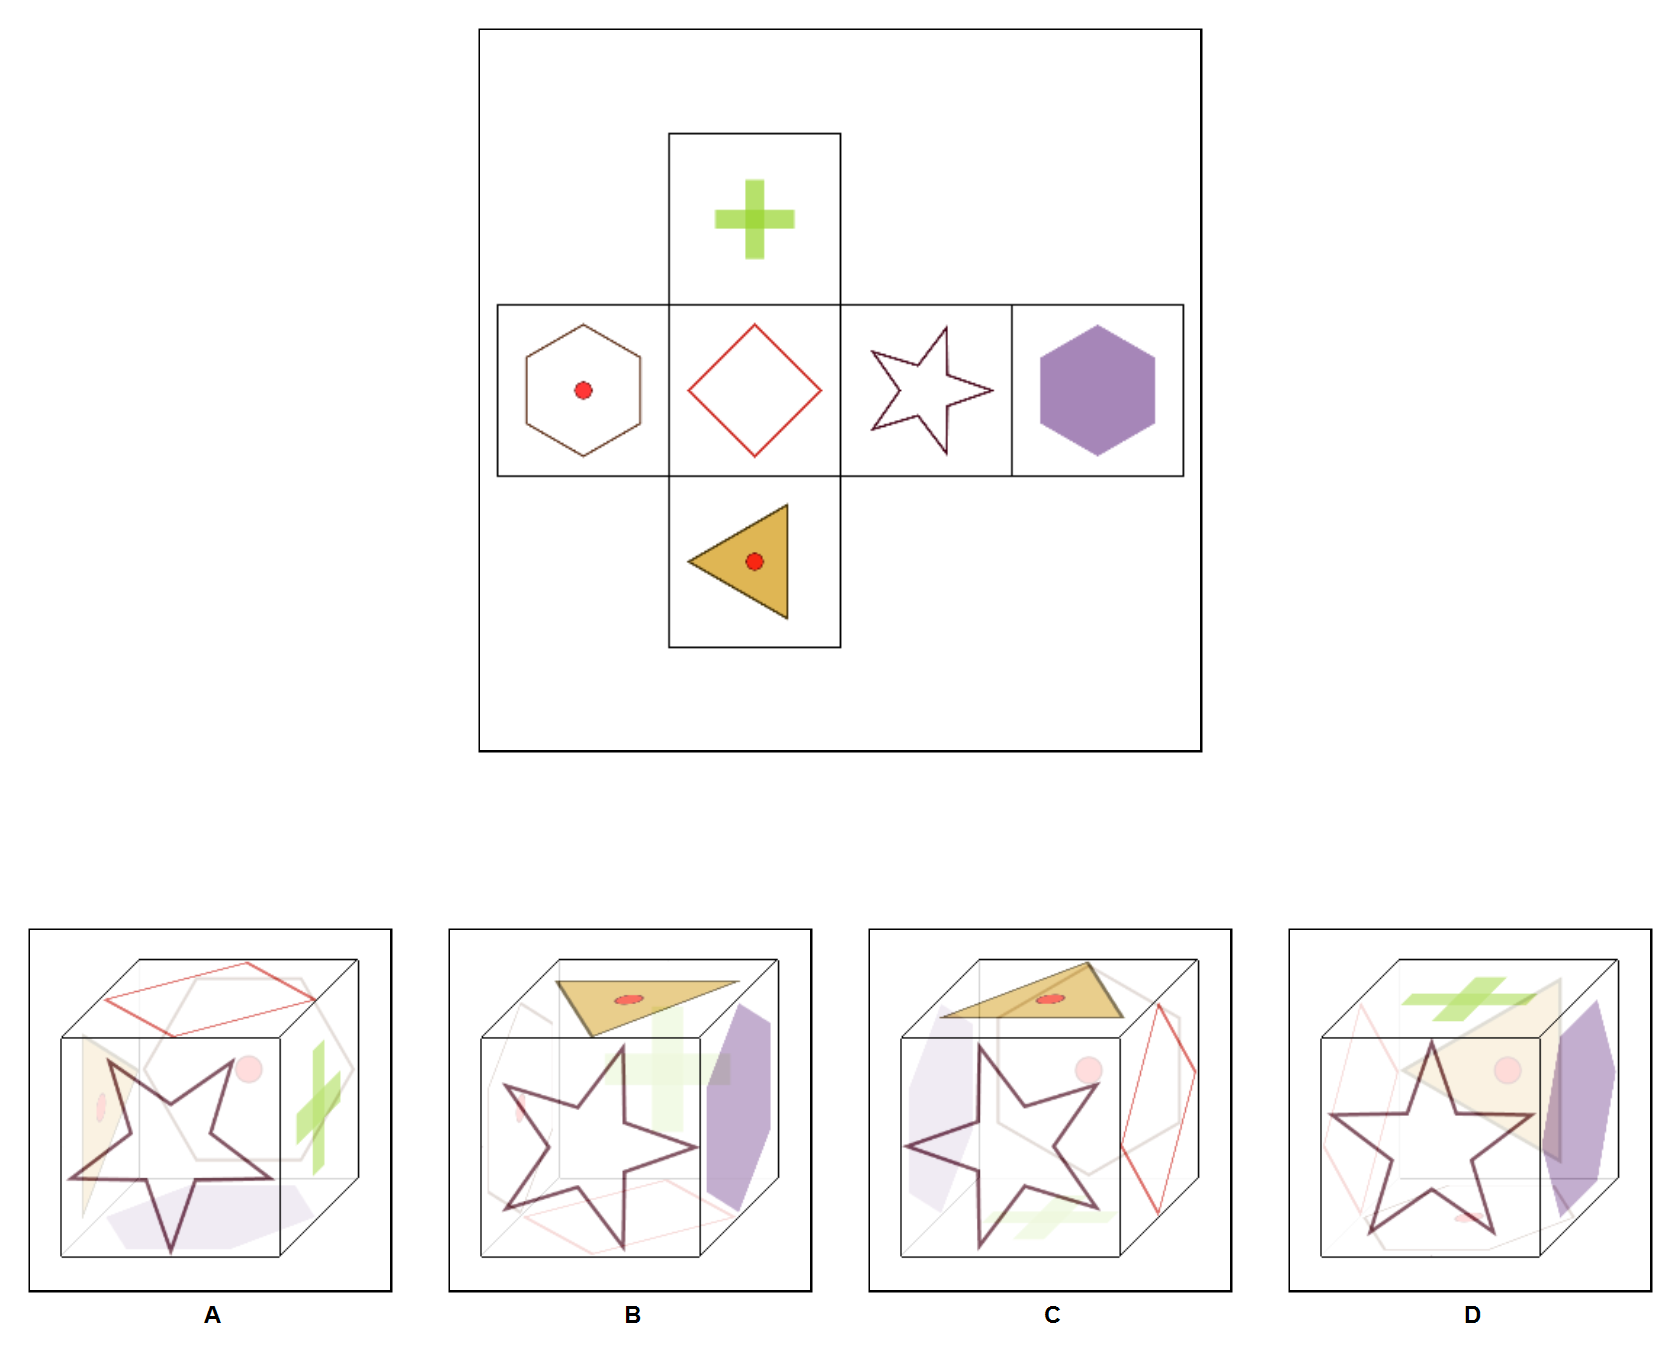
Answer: A